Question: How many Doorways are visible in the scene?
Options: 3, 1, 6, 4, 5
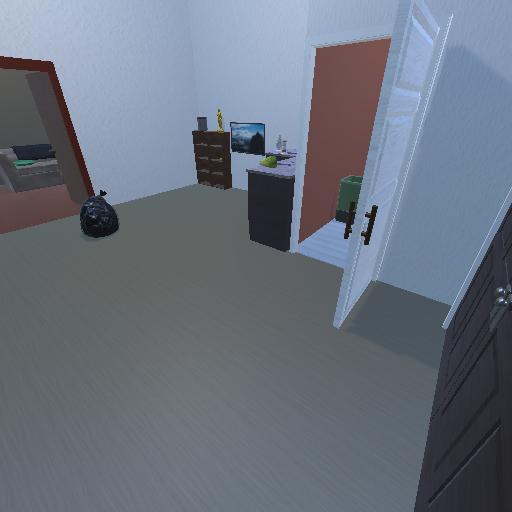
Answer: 3